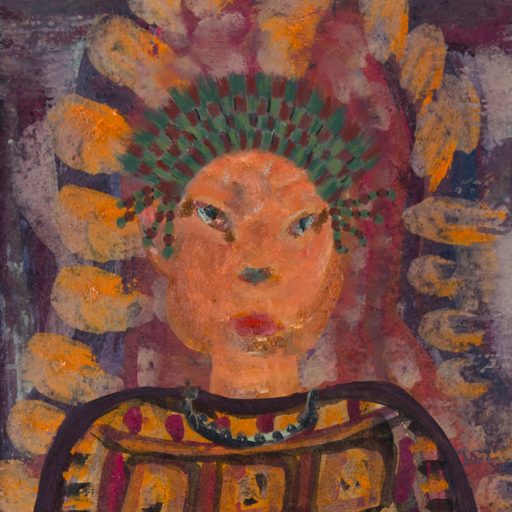
Background: Doll, Head And Neck Front: Boggyland, Face Front: Boggyland, Bust: Doll, Hair Front: Blank, Head Accessory: After_Raid_Crown, Second Necklace: Blank, Necklace: Childish, Baby: Blank